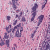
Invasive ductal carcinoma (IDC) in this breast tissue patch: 1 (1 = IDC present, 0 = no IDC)